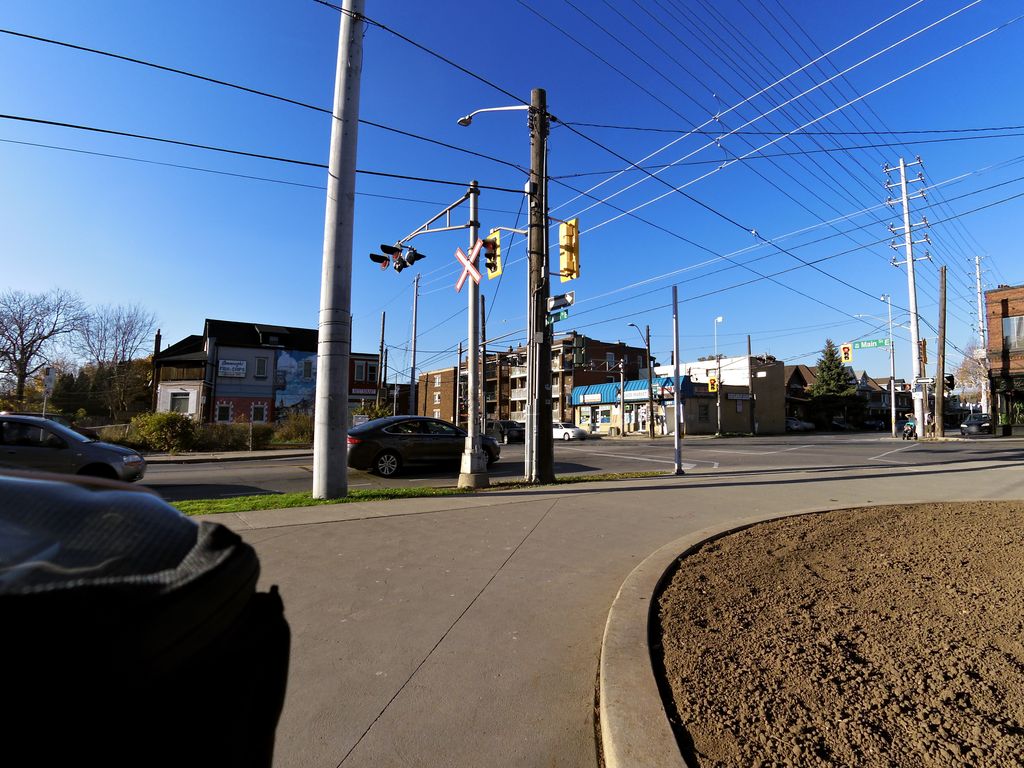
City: hamilton